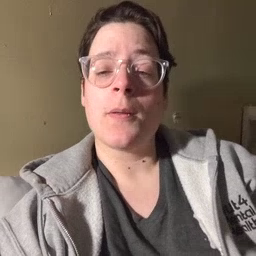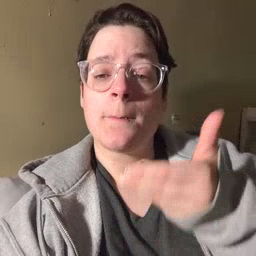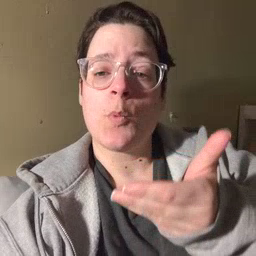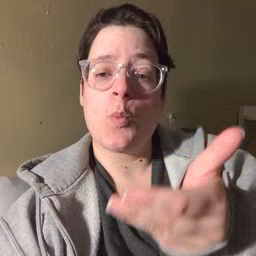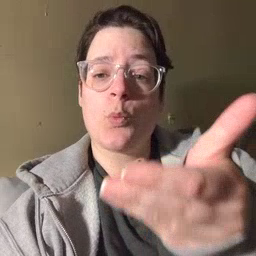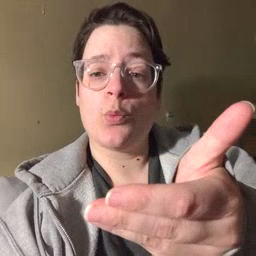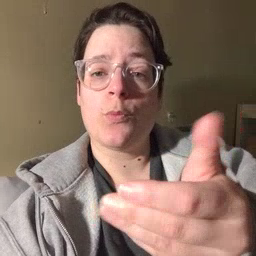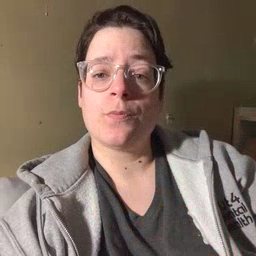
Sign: boat